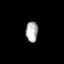
Tissue: prostate
Cell type: Fibroblasts
Senescence score: 0.8267
Nuclear area (px): 247
Mean DAPI intensity: 171.571